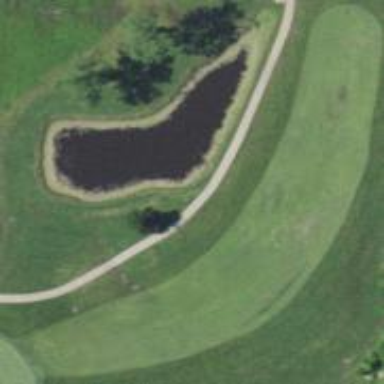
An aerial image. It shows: Golf fairway surrounded by grass.